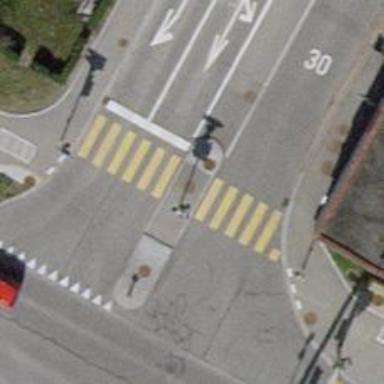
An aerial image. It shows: Road with traffic signals and crossing with traffic signal island.